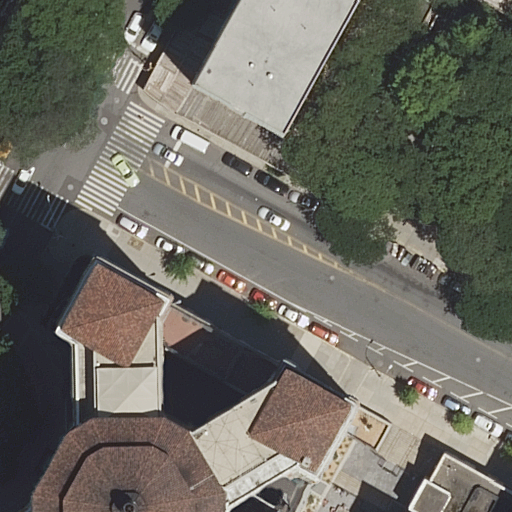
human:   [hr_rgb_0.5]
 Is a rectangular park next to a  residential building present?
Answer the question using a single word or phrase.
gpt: yes

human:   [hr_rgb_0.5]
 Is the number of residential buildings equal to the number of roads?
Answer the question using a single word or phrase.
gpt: no

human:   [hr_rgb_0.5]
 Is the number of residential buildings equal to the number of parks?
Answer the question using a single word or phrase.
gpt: no

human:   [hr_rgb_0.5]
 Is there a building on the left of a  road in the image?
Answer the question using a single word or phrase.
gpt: yes

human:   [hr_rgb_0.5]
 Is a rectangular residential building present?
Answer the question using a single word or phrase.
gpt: yes

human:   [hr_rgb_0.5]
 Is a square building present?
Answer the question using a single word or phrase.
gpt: no

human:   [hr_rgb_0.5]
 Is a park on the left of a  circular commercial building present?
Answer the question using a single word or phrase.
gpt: no

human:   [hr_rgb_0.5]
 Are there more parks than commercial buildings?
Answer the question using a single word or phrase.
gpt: yes

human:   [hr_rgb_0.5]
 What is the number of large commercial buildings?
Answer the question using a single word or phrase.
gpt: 0

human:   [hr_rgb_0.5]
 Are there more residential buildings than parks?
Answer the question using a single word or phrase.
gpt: yes

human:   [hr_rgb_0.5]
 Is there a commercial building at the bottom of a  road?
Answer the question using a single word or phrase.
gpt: no

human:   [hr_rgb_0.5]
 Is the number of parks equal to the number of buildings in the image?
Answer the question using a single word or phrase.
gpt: no

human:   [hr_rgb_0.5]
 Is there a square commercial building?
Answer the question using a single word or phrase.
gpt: no

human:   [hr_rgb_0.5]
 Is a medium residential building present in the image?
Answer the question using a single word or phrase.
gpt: yes

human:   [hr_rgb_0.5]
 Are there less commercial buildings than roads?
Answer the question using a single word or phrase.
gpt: yes

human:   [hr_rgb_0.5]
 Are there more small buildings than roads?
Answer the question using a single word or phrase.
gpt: no

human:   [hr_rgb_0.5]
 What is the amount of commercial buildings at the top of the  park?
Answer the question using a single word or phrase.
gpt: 0

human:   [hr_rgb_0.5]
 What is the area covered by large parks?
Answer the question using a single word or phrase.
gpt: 0m2

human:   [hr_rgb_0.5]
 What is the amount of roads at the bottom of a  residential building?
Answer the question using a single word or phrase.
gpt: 3

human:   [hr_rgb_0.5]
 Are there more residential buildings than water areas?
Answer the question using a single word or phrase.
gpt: yes

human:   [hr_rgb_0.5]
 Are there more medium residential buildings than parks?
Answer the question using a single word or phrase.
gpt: no

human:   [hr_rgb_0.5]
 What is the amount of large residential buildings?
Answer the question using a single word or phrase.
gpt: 1

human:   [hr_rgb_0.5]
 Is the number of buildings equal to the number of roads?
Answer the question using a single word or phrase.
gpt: no

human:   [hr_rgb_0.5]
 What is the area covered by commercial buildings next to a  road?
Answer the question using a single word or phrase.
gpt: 0m2

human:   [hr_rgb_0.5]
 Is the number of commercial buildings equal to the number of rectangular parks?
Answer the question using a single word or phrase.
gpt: no

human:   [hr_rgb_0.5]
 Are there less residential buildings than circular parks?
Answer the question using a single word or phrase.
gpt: no

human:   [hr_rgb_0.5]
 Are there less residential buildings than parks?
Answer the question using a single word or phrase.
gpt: no

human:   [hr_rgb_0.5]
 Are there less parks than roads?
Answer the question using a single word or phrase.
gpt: yes

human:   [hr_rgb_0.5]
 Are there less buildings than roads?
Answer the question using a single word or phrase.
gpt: yes

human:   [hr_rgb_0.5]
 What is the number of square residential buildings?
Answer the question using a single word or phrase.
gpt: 0

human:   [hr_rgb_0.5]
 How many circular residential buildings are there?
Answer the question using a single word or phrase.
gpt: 0

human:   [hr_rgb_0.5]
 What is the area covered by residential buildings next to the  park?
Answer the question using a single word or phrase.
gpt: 3552m2

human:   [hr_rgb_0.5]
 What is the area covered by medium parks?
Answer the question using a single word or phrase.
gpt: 203m2

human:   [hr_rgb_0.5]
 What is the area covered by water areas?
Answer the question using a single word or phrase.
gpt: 0m2

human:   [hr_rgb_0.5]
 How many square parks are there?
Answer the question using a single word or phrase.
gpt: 0

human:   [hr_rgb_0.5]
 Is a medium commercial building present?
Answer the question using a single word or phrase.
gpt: no